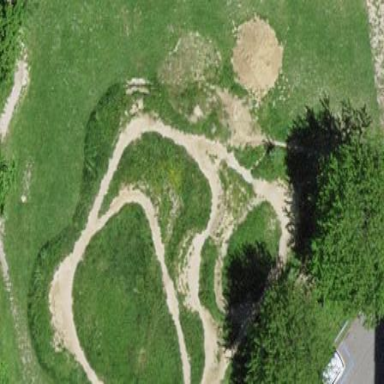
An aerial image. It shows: Sandy path.